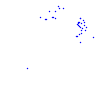
Particle: kaon